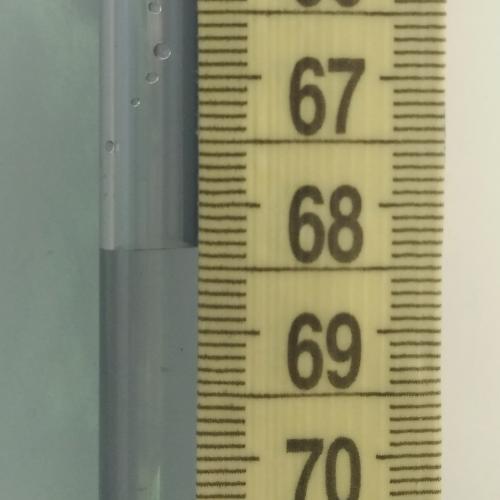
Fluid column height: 68.3 cm